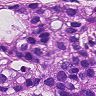
Metastatic tissue present: yes